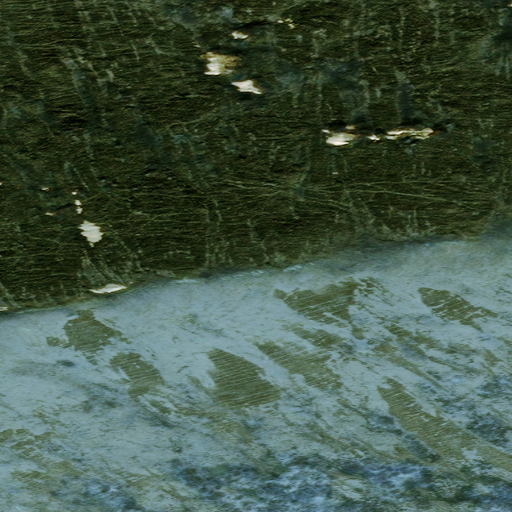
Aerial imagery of mountain in Alaska named Eluwaktak Mountain containing only unknown